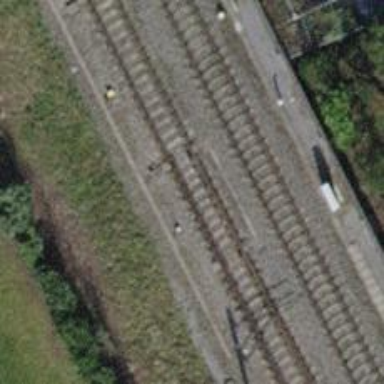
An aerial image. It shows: Single railway track with electrification through contact line.